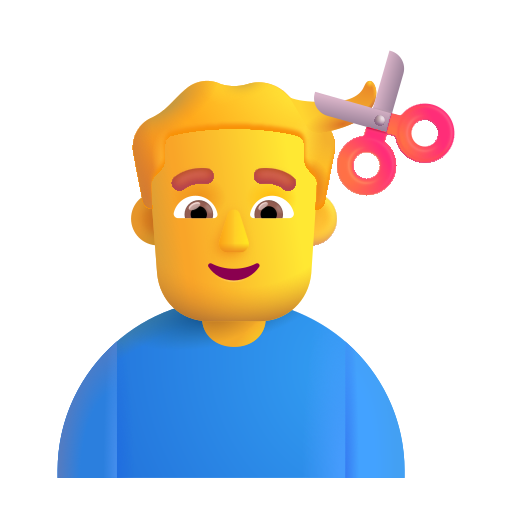
man getting haircut color default